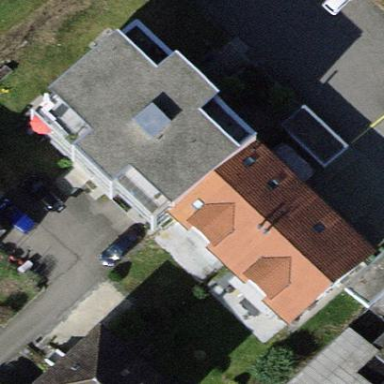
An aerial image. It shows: Terrace building.